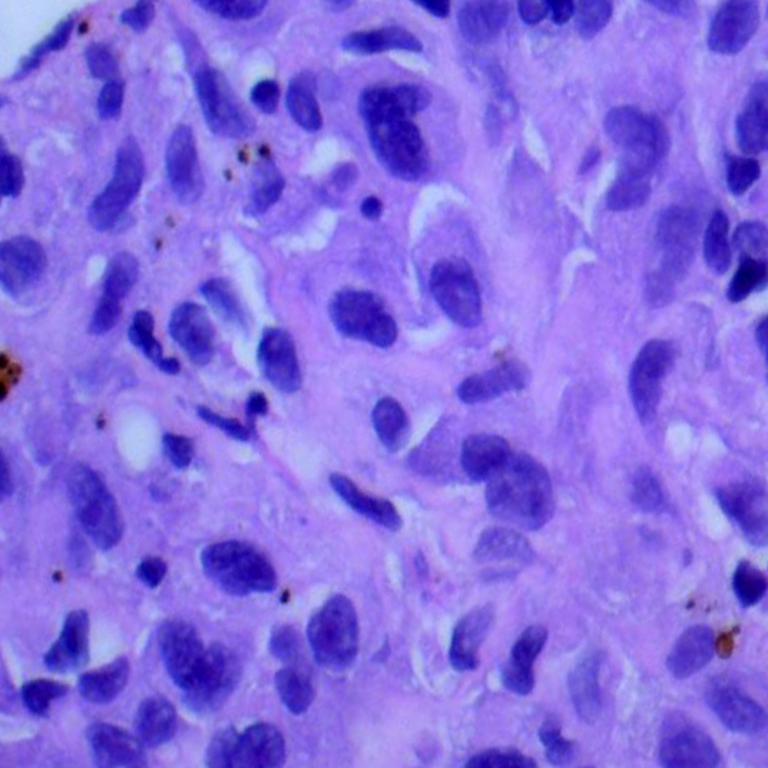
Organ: lung
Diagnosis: adenocarcinomas